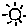
Label: sun